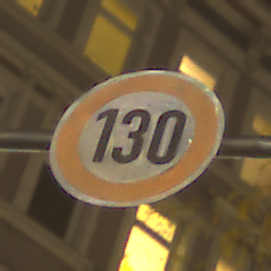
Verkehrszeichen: Geschwindigkeit130
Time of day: Night
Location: Outdoor (Urban)
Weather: Clear
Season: NotSpecified
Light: Artificial